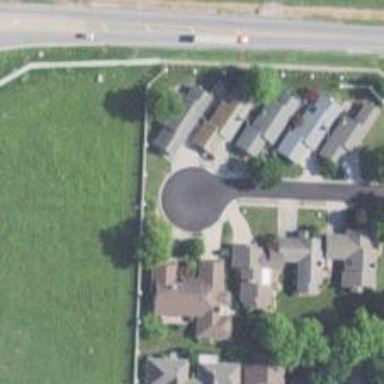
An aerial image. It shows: Residential road.